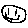
Label: smiley face